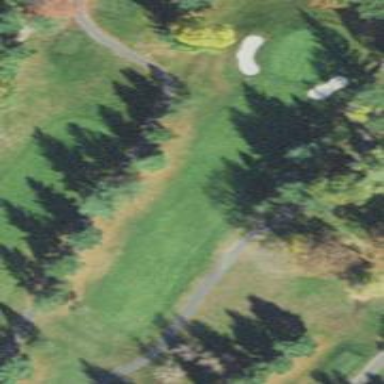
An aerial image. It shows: Golf hole.